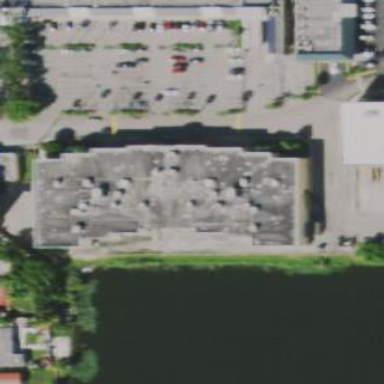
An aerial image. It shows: Cinema building.